Interaction volume radius: 10 \u00c5
Interaction volume height: 20 \u00c5
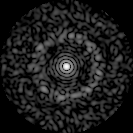
Disorder parameter: 0.8519